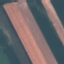
Land use / land cover: AnnualCrop